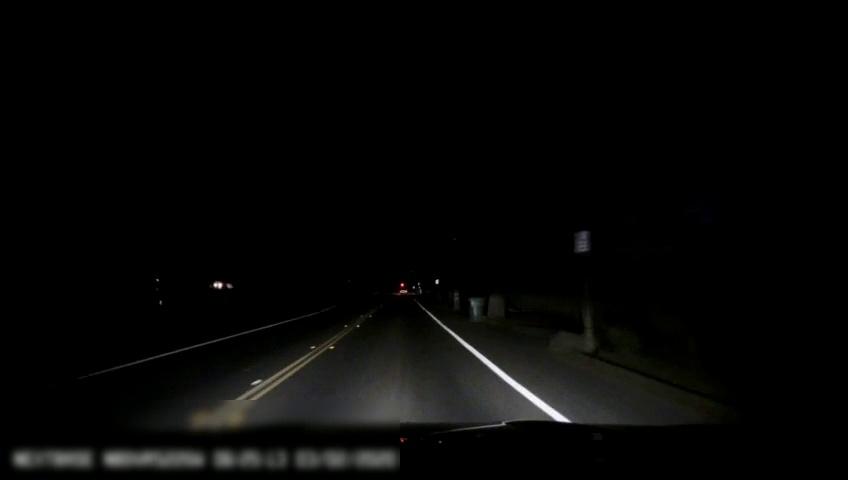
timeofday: Night
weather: Other
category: Drivable Space
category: Lanes | Current Lane
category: Lanes | Current Lane
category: Lanes | Alternate Lane
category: Lanes | Alternate Lane